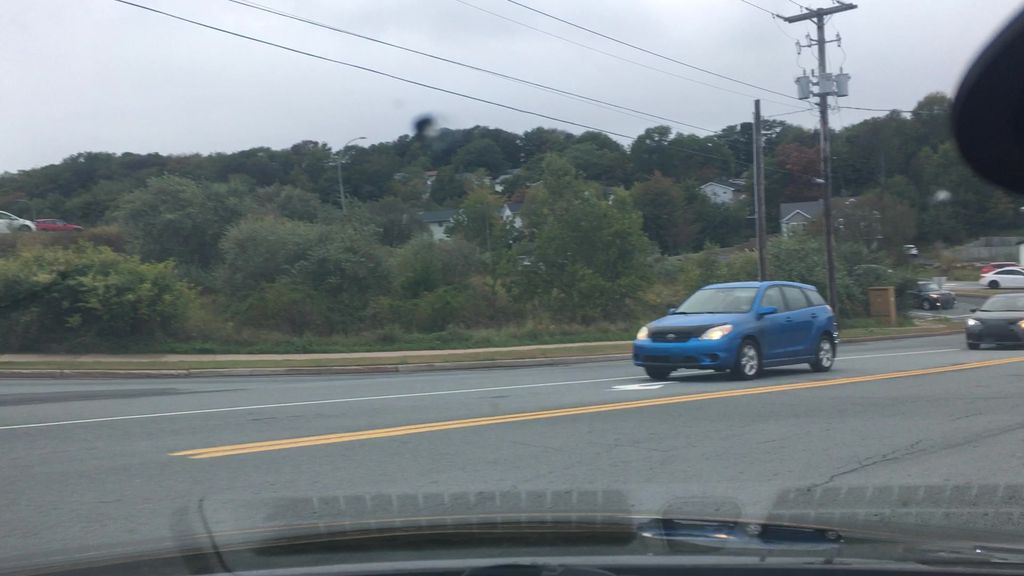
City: halifax